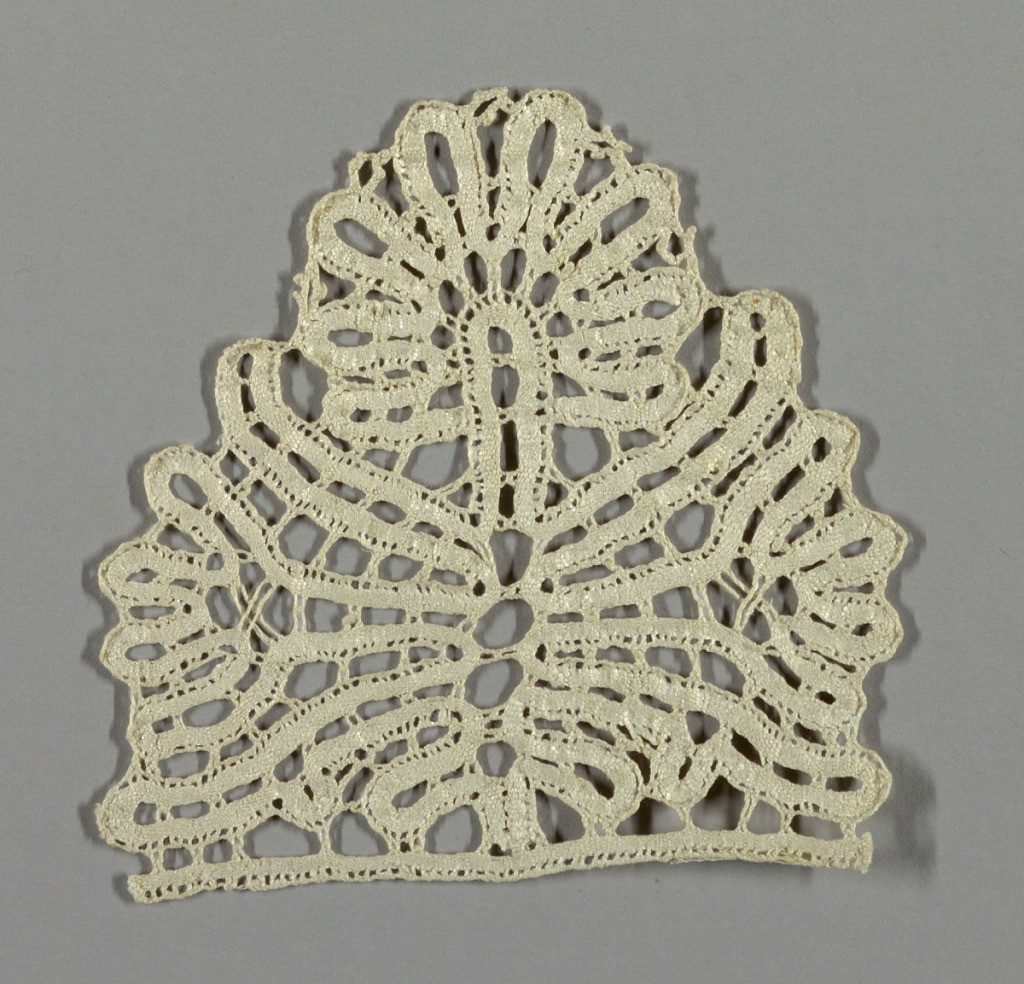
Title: Ornament
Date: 17th century
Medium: Technique: bobbin made continuous tape with connections
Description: Tape like pattern forming leaf motif.